Field crop: tomato
Growth stage: 1
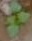
Species: solanum